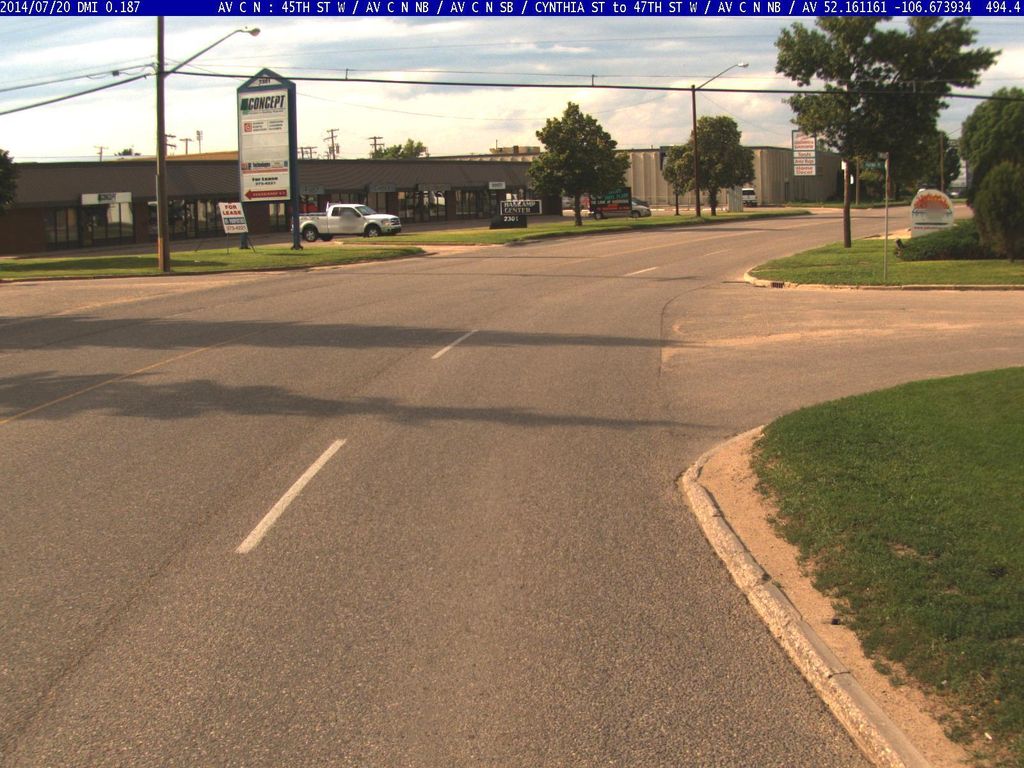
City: saskatoon